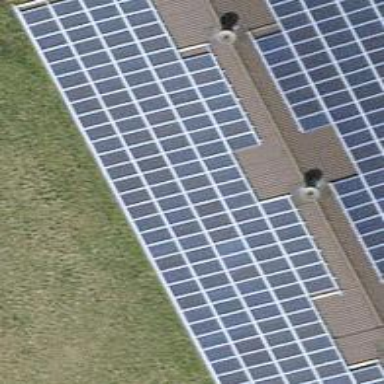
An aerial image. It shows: Solar photovoltaic panel generator.